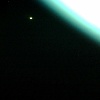
Label: space